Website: lowes
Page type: billing-address
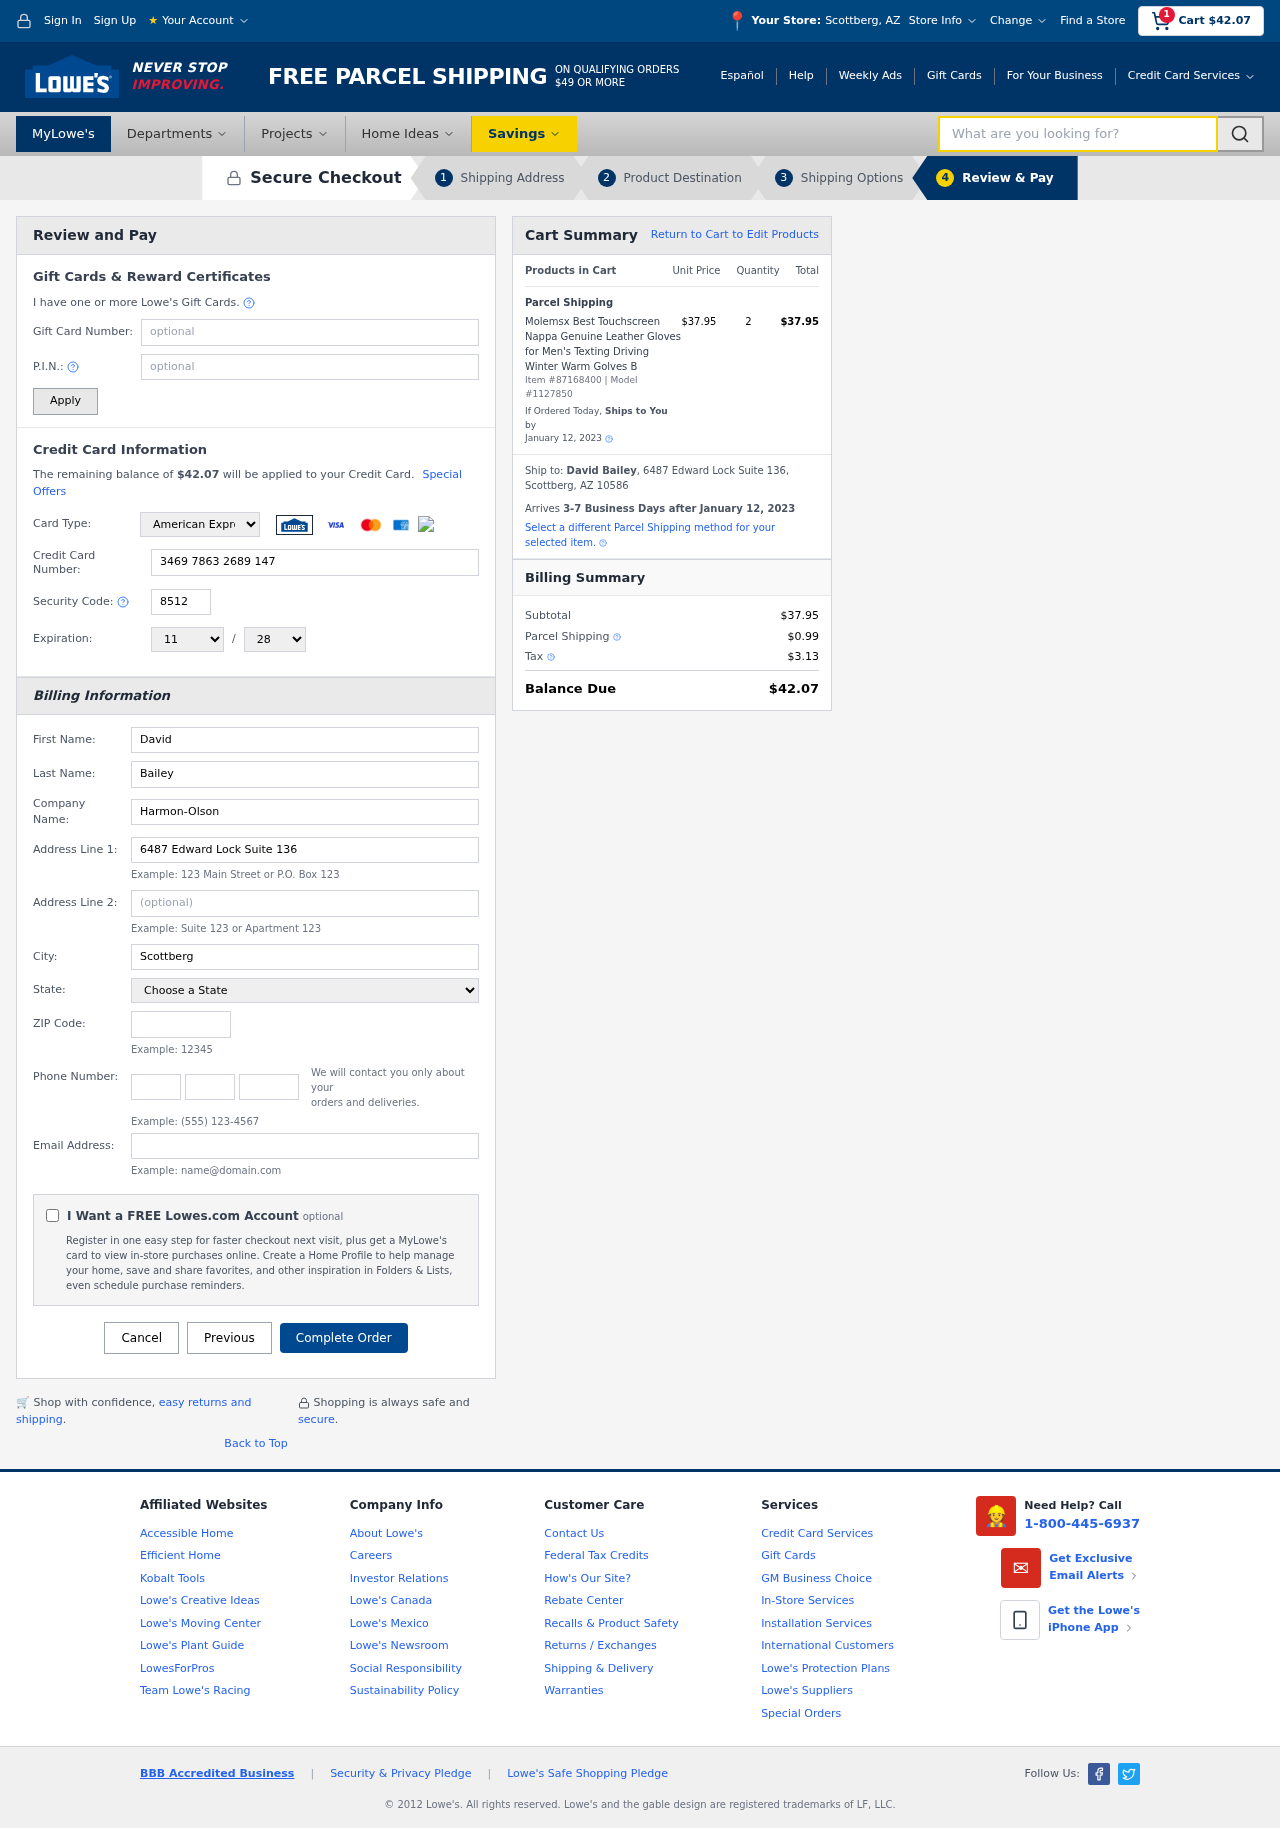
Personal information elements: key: PII_CARD_CVV
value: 8512
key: PII_CARD_EXPIRY_MONTH
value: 11
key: PII_CARD_EXPIRY_YEAR
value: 28
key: PII_CARD_NUMBER
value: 3469 7863 2689 147
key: PII_CARD_TYPE
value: American Express
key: PII_CITY
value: Scottberg
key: PII_CITY_STATE
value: Scottberg, AZ
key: PII_COMPANY
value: Harmon-Olson
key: PII_EMAIL
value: david.bailey@yahoo.com
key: PII_FIRSTNAME
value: David
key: PII_FULLNAME
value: David Bailey
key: PII_LASTNAME
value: Bailey
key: PII_PHONE_AREA
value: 277
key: PII_PHONE_PREFIX
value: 552
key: PII_PHONE_SUFFIX
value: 7506
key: PII_POSTCODE
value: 10586
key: PII_STATE
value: Arizona
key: PII_STREET
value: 6487 Edward Lock Suite 136
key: PII_CITY_STATE_ZIP
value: Scottberg, AZ 10586
Product elements: key: PRODUCT1_NAME
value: Molemsx Best Touchscreen Nappa Genuine Leather Gloves for Men's Texting Driving Winter Warm Golves B
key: PRODUCT1_PRICE
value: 37.95
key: PRODUCT1_QUANTITY
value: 2
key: PRODUCT_ITEM_NUMBER
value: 87168400
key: PRODUCT_MODEL_NUMBER
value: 1127850
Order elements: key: ORDER_SUBTOTAL
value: $42.07
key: ORDER_TOTAL
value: $42.07
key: ORDER_SHIPPING_DATE
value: January 12, 2023
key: ORDER_SUBTOTAL
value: $37.95
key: ORDER_DELIVERY_DATE
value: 3-7 Business Days after January 12, 2023
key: ORDER_SHIPPING_DATE2
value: January 12, 2023
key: ORDER_SUBTOTAL2
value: $37.95
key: ORDER_SHIPPING_COST
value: $0.99
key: ORDER_TAX
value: $3.13
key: ORDER_TOTAL2
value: $42.07
Search elements: key: HEADER_SEARCH
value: What are you looking for?